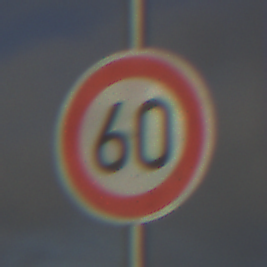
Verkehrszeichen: Geschwindigkeit60
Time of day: SunriseSunset
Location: Outdoor (Nature)
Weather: PartlyCloudy
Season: NotSpecified
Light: Natural